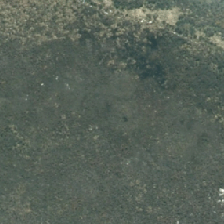
Land cover: herbaceous_freshwater_vege